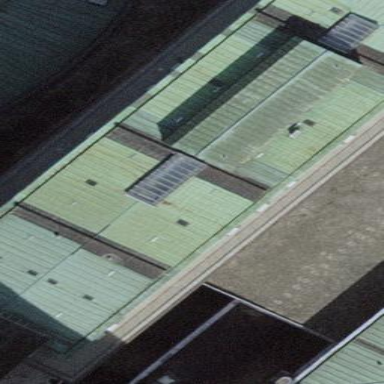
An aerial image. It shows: Hospital building.